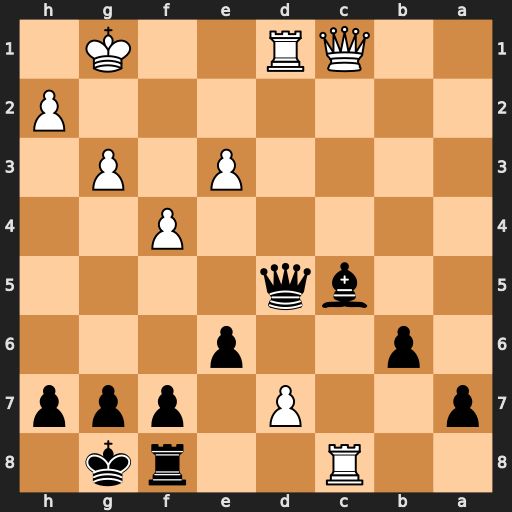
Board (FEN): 2R2rk1/p2P1ppp/1p2p3/2bq4/5P2/4P1P1/7P/2QR2K1
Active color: b
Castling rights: -
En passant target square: -
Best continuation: Bxe3+ Qxe3 Qxd1+ Kf2 Qxd7